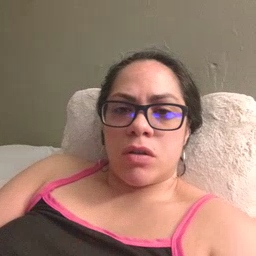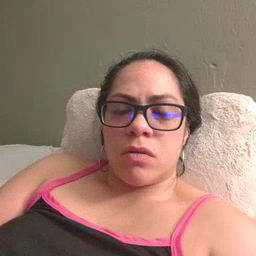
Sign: hungry